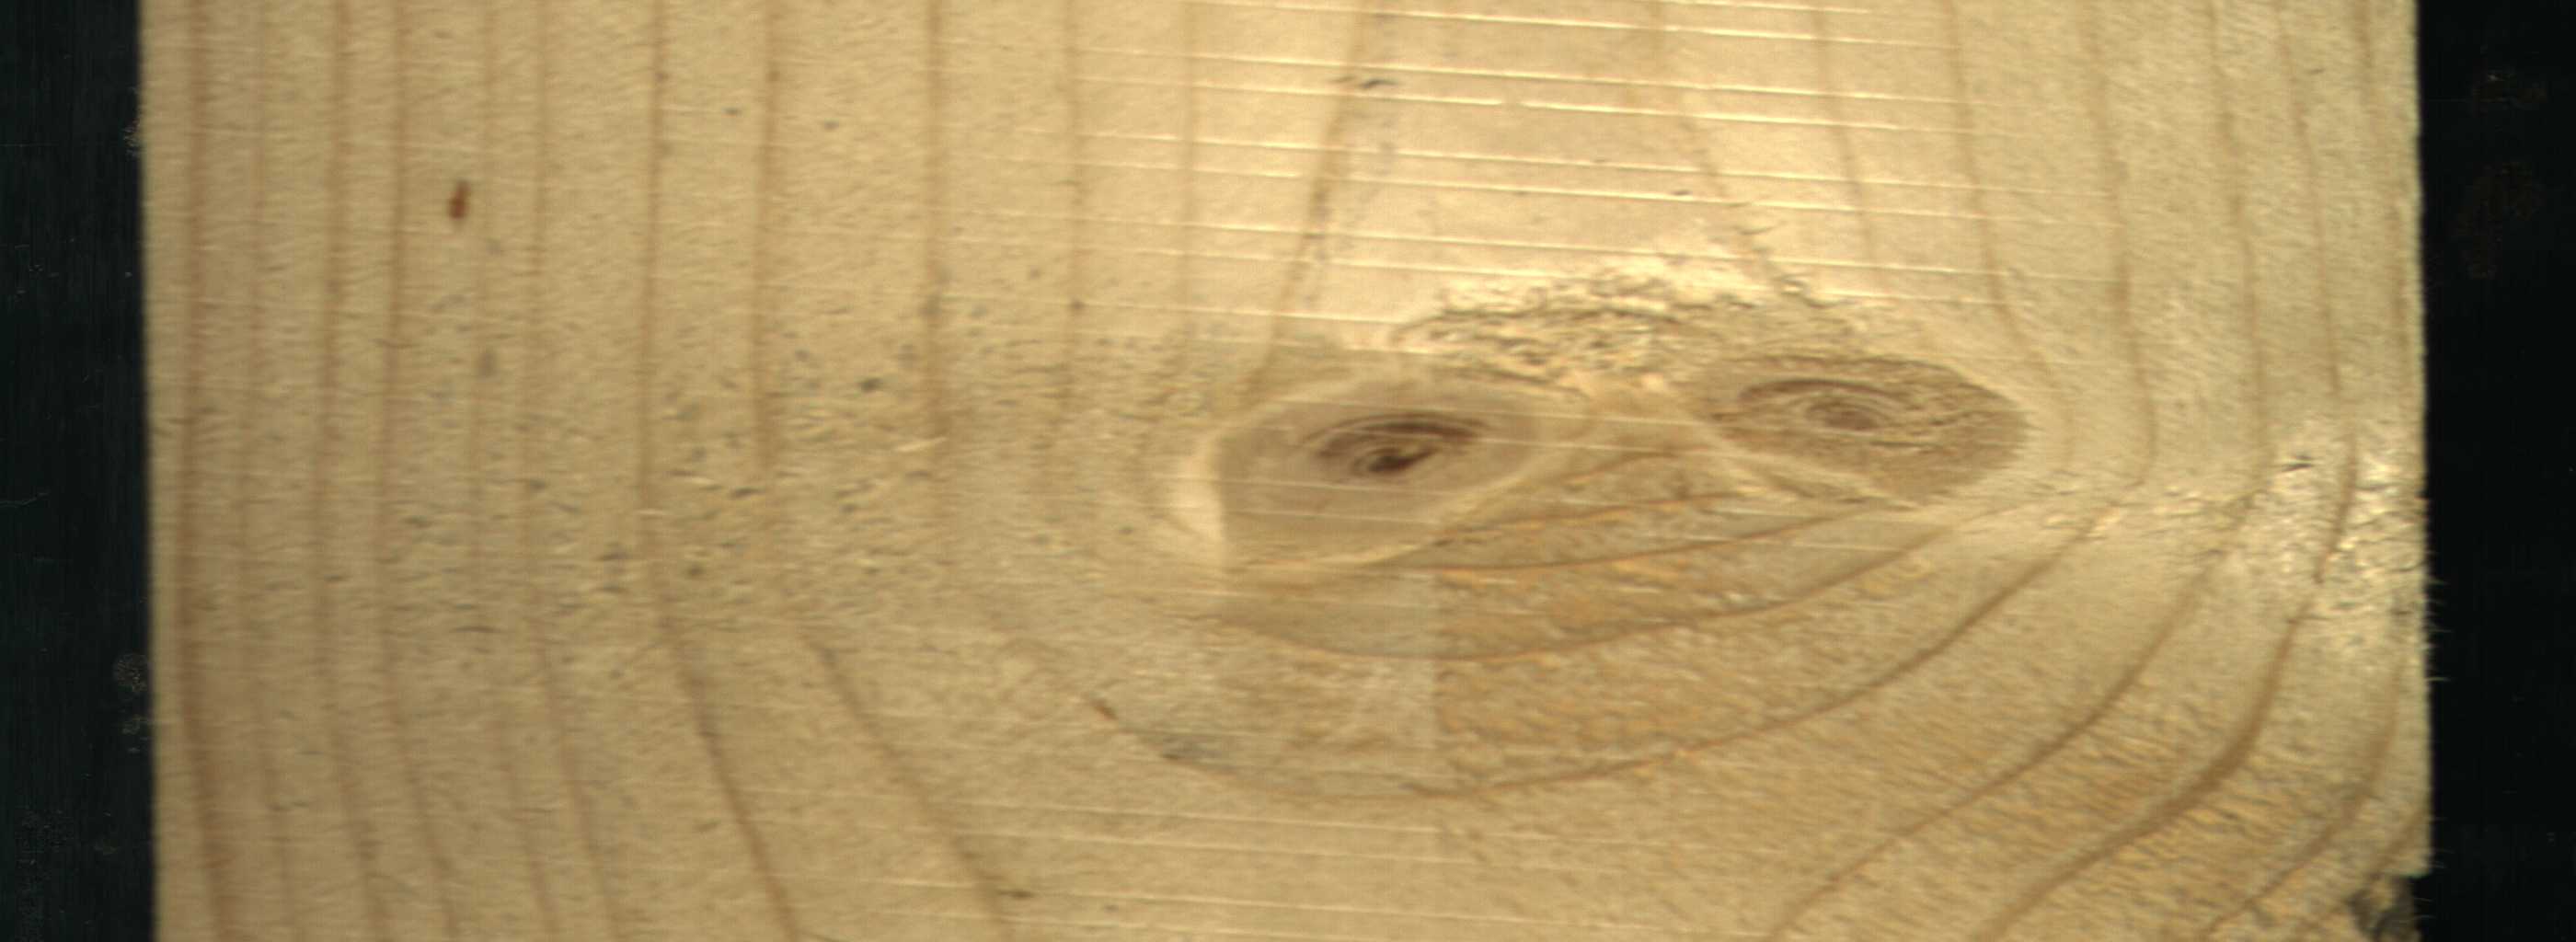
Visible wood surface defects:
Knot_missing
Live_Knot
Live_Knot